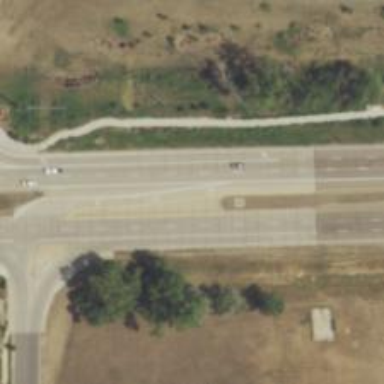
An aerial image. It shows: Trunk link highway.